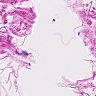
Metastatic tissue present: no